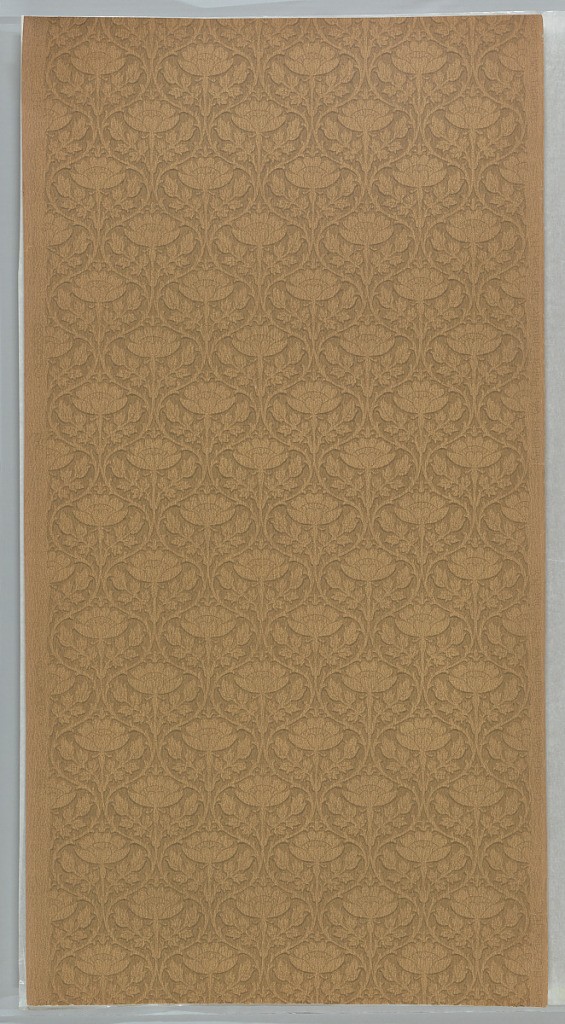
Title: Sidewall
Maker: Gledhill Wall Paper Co., New York, New York, founded 1900
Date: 1905–1915
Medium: Machine-printed paper
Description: Scrolled treillage containing lotus flowers in shades of tan.